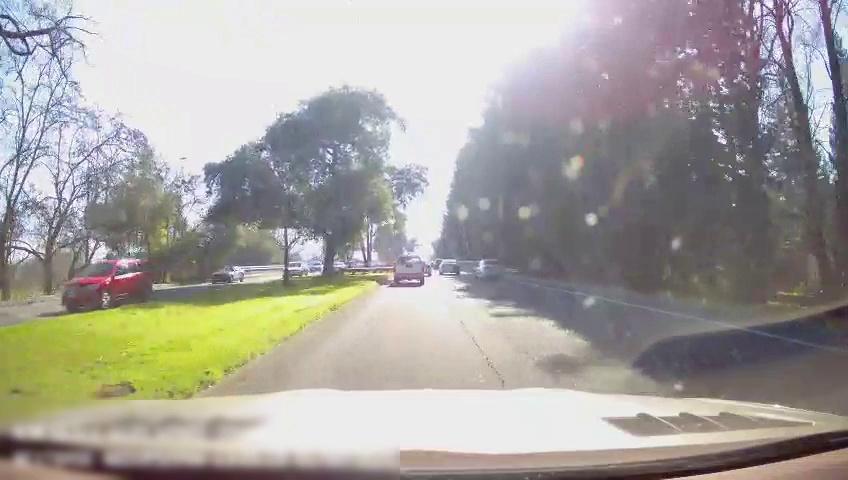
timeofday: Day
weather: Sunny
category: Drivable Space
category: Drivable Space
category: Vehicles | Car
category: Vehicles | Car
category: Vehicles | Car
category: Vehicles | Car
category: Vehicles | Car
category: Vehicles | Truck
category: Vehicles | Car
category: Vehicles | Car
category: Vehicles | Car
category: Vehicles | SUV
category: Lanes | Alternate Lane